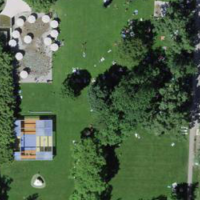
EUNIS habitat code: 55
Species observed at this site:
Corvus corone
Passer domesticus
Cygnus olor
Ichthyaetus melanocephalus
Turdus merula